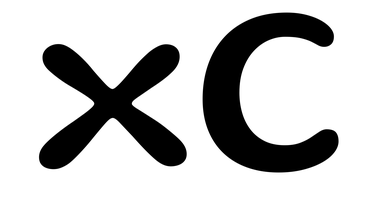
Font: Gluten_Regular